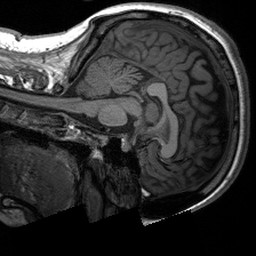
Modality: T1w
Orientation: sagittal
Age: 28
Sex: female
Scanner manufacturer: siemens
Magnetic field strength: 3 T
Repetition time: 2.3 s
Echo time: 0.00233 s